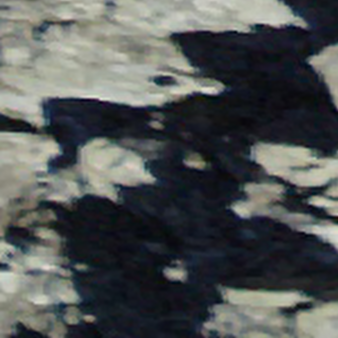
Label: other